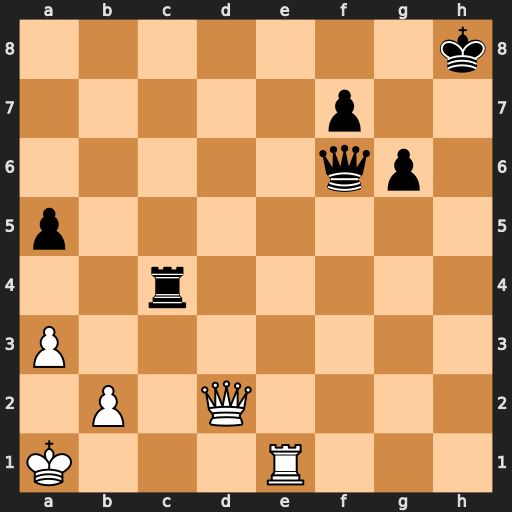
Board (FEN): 7k/5p2/5qp1/p7/2r5/P7/1P1Q4/K3R3
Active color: w
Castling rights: -
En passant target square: -
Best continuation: Qh6+ Kg8 Re8#